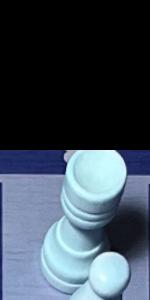
Label: Rook_White